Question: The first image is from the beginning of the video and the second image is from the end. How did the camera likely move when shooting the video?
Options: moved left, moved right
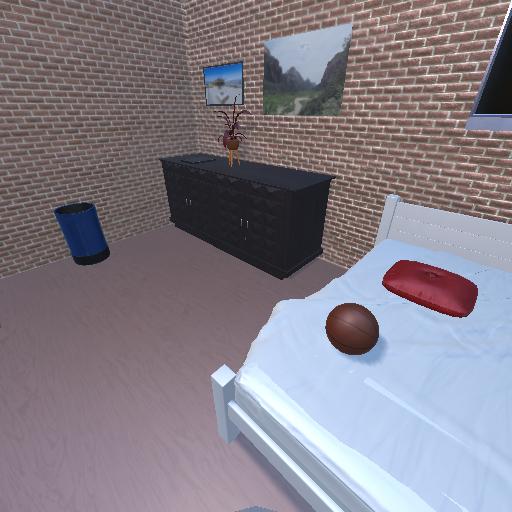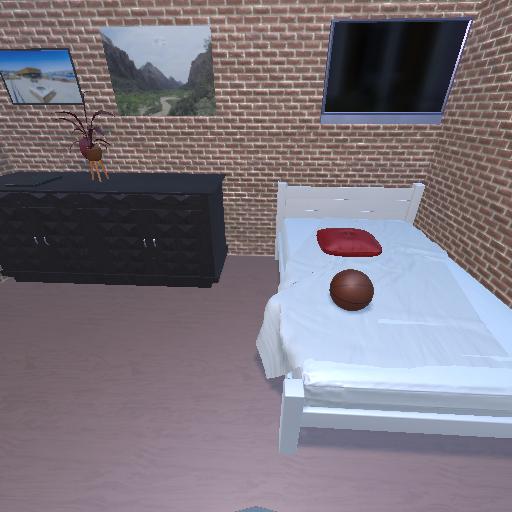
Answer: moved left